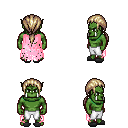
a pixel art fantasy rpg character, male body template, orc, green skin, pink tattered cape, white pants, white blonde ponytail hairstyle, gray slippers, four views (front, back, left, right), 2x2 character sprite sheet, small pixel art, hard edges, no anti-aliasing